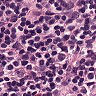
Metastatic tissue present: yes